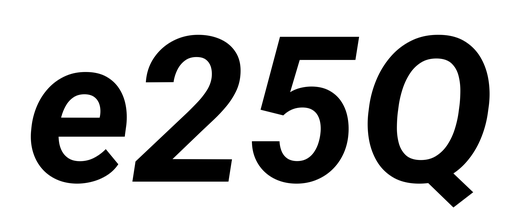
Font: Roboto-Italic_Bold_Italic